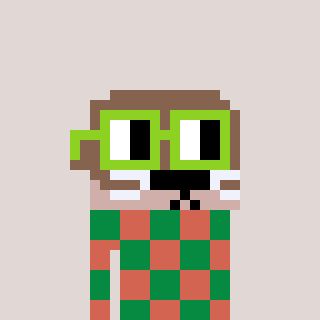
a pixel art character with square light green glasses, a otter-shaped head and a peachy-colored body on a warm background